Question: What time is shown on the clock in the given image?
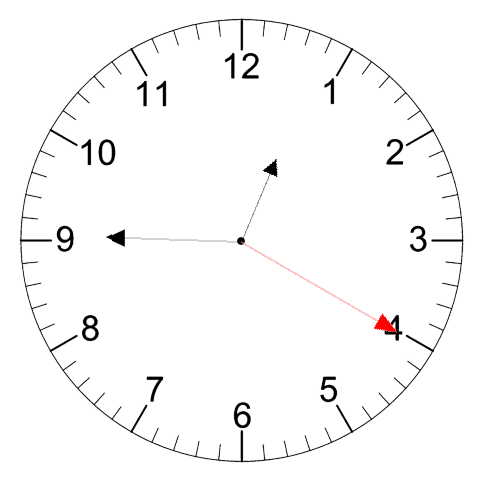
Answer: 12:45:20